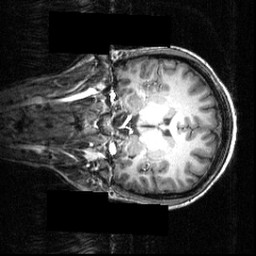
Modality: T1w
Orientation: coronal
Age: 21
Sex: female
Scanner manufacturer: siemens
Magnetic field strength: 3.951 T
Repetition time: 1.5 s
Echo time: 0.00335 s